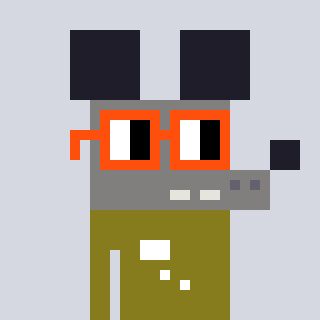
a pixel art character with square orange glasses, a mouse-shaped head and a gunk-colored body on a cool background